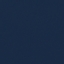
Land use / land cover: SeaLake